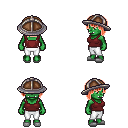
a pixel art fantasy rpg character, female body template, orc, green skin, maroon pirate shirt, white pants, red pageboy hairstyle, chain helm, white slippers, four views (front, back, left, right), 2x2 character sprite sheet, small pixel art, hard edges, no anti-aliasing